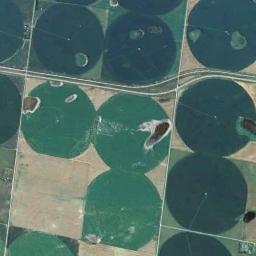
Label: circular_farmland